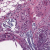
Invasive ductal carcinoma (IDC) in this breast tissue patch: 0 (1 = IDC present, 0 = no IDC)